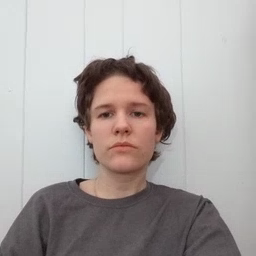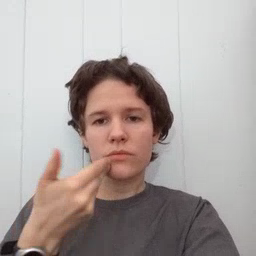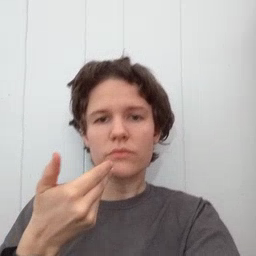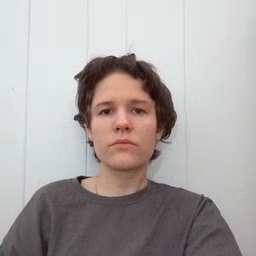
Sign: pizza